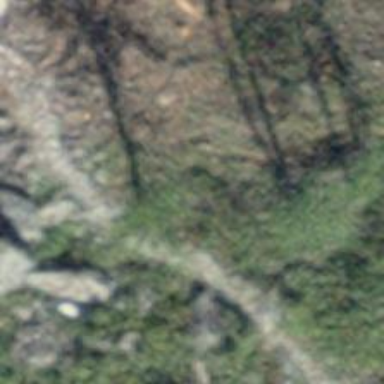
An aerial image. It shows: Ground path with excellent trail visibility.